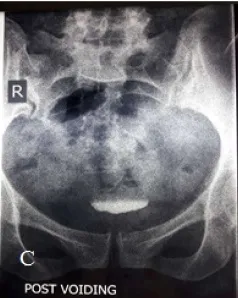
Retrograde cystography showing no contrast extravasation. Voiding. Post voiding film.
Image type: radiology (x_ray)